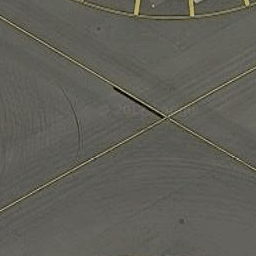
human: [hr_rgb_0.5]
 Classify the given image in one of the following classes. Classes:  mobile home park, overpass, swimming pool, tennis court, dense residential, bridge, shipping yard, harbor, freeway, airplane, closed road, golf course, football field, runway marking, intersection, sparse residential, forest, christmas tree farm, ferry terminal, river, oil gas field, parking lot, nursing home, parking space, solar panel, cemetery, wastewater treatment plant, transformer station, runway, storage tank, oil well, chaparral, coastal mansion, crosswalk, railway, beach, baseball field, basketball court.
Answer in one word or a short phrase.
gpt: runway marking